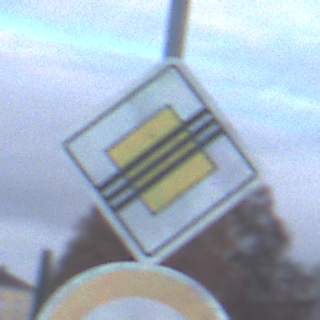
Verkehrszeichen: EndeVorfahrtsstrasse
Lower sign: Geschwindigkeit60
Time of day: SunriseSunset
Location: Outdoor (Suburban)
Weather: PartlyCloudy
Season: NotSpecified
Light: Natural